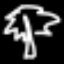
Label: palm tree